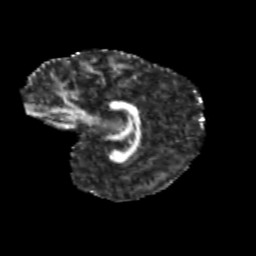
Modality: FA
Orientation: sagittal
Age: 10
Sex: female
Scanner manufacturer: siemens
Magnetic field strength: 3 T
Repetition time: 3.8 s
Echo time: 0.07 s